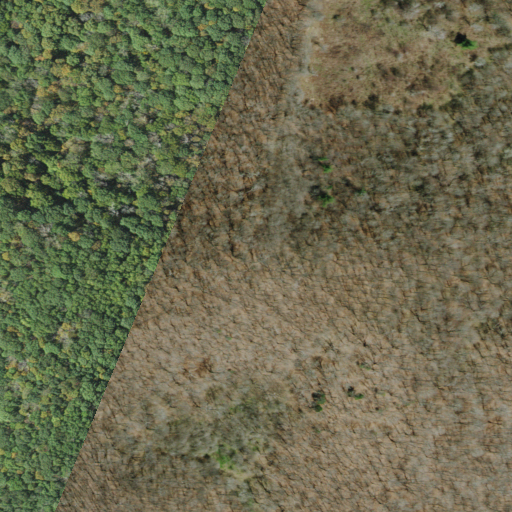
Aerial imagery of mountain in North Carolina named Lick Rock containing only deciduous forest